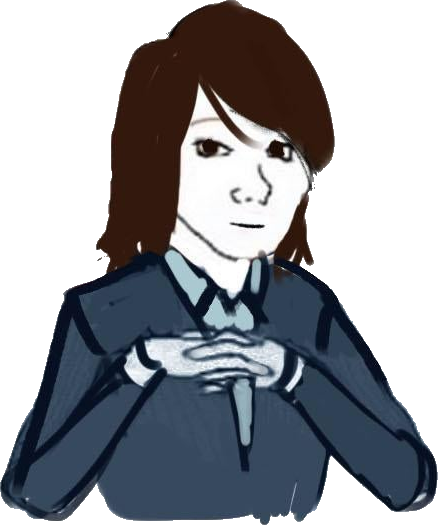
Label: 5_Abusive_Wife